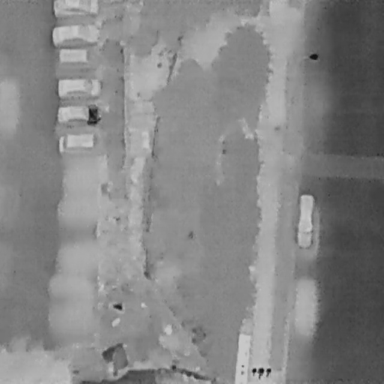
There are six Cars in the infrared image.